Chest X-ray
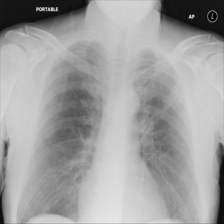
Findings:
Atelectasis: negative
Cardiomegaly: negative
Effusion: negative
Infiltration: negative
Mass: negative
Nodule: negative
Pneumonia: negative
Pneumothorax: negative
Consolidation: negative
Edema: negative
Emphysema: negative
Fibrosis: negative
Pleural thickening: negative
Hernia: negative